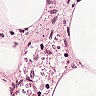
Metastatic tissue present: no